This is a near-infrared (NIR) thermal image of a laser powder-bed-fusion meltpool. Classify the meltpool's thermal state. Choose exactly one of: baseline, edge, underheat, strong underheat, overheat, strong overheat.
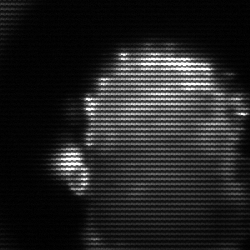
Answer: baseline